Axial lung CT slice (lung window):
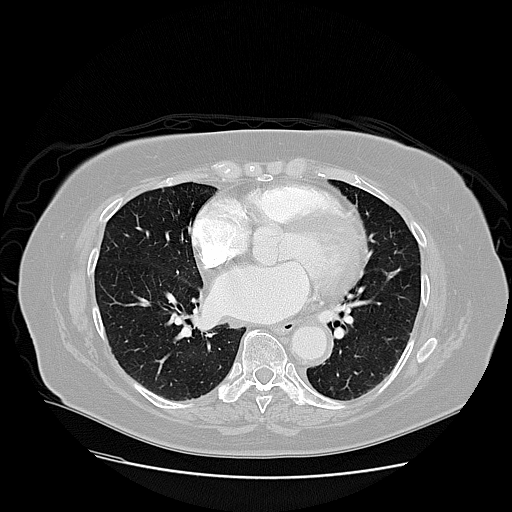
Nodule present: no